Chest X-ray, PA view. Patient: 62 years old, sex M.
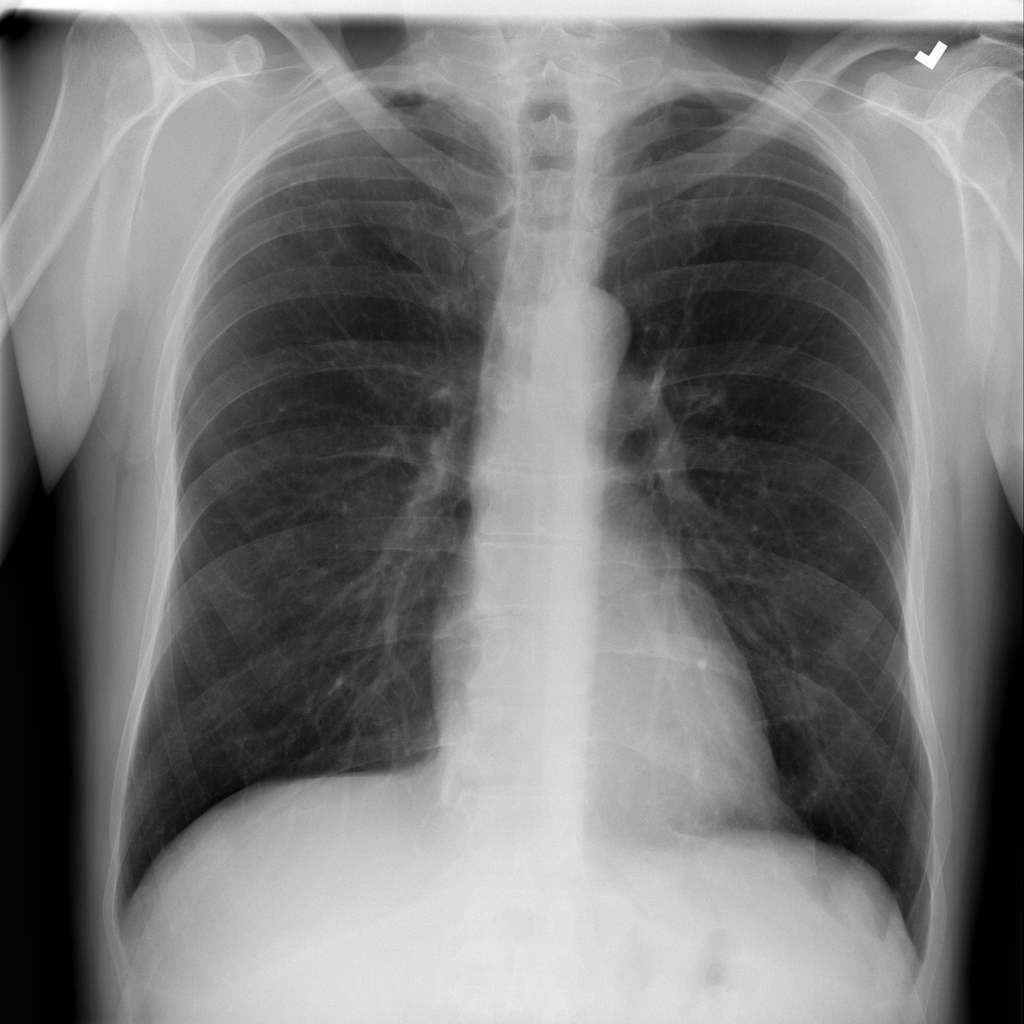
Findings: No Finding